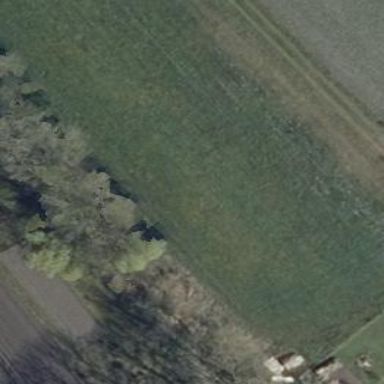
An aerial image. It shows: Farmland with grass as the main crop.